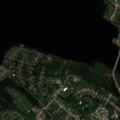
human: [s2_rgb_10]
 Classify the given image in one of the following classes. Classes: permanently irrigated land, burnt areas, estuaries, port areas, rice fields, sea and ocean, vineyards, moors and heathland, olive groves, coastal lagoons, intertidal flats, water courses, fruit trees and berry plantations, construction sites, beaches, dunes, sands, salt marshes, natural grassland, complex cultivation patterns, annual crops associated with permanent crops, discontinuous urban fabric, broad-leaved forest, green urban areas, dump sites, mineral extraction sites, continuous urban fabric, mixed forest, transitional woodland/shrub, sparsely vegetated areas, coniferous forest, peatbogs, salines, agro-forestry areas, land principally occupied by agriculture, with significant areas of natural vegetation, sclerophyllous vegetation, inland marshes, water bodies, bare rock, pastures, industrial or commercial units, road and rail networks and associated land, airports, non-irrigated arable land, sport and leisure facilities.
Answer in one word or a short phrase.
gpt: discontinuous urban fabric, sport and leisure facilities, coniferous forest, water bodies